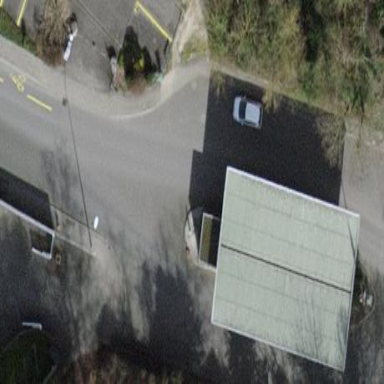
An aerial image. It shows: View of roof of building.